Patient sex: F
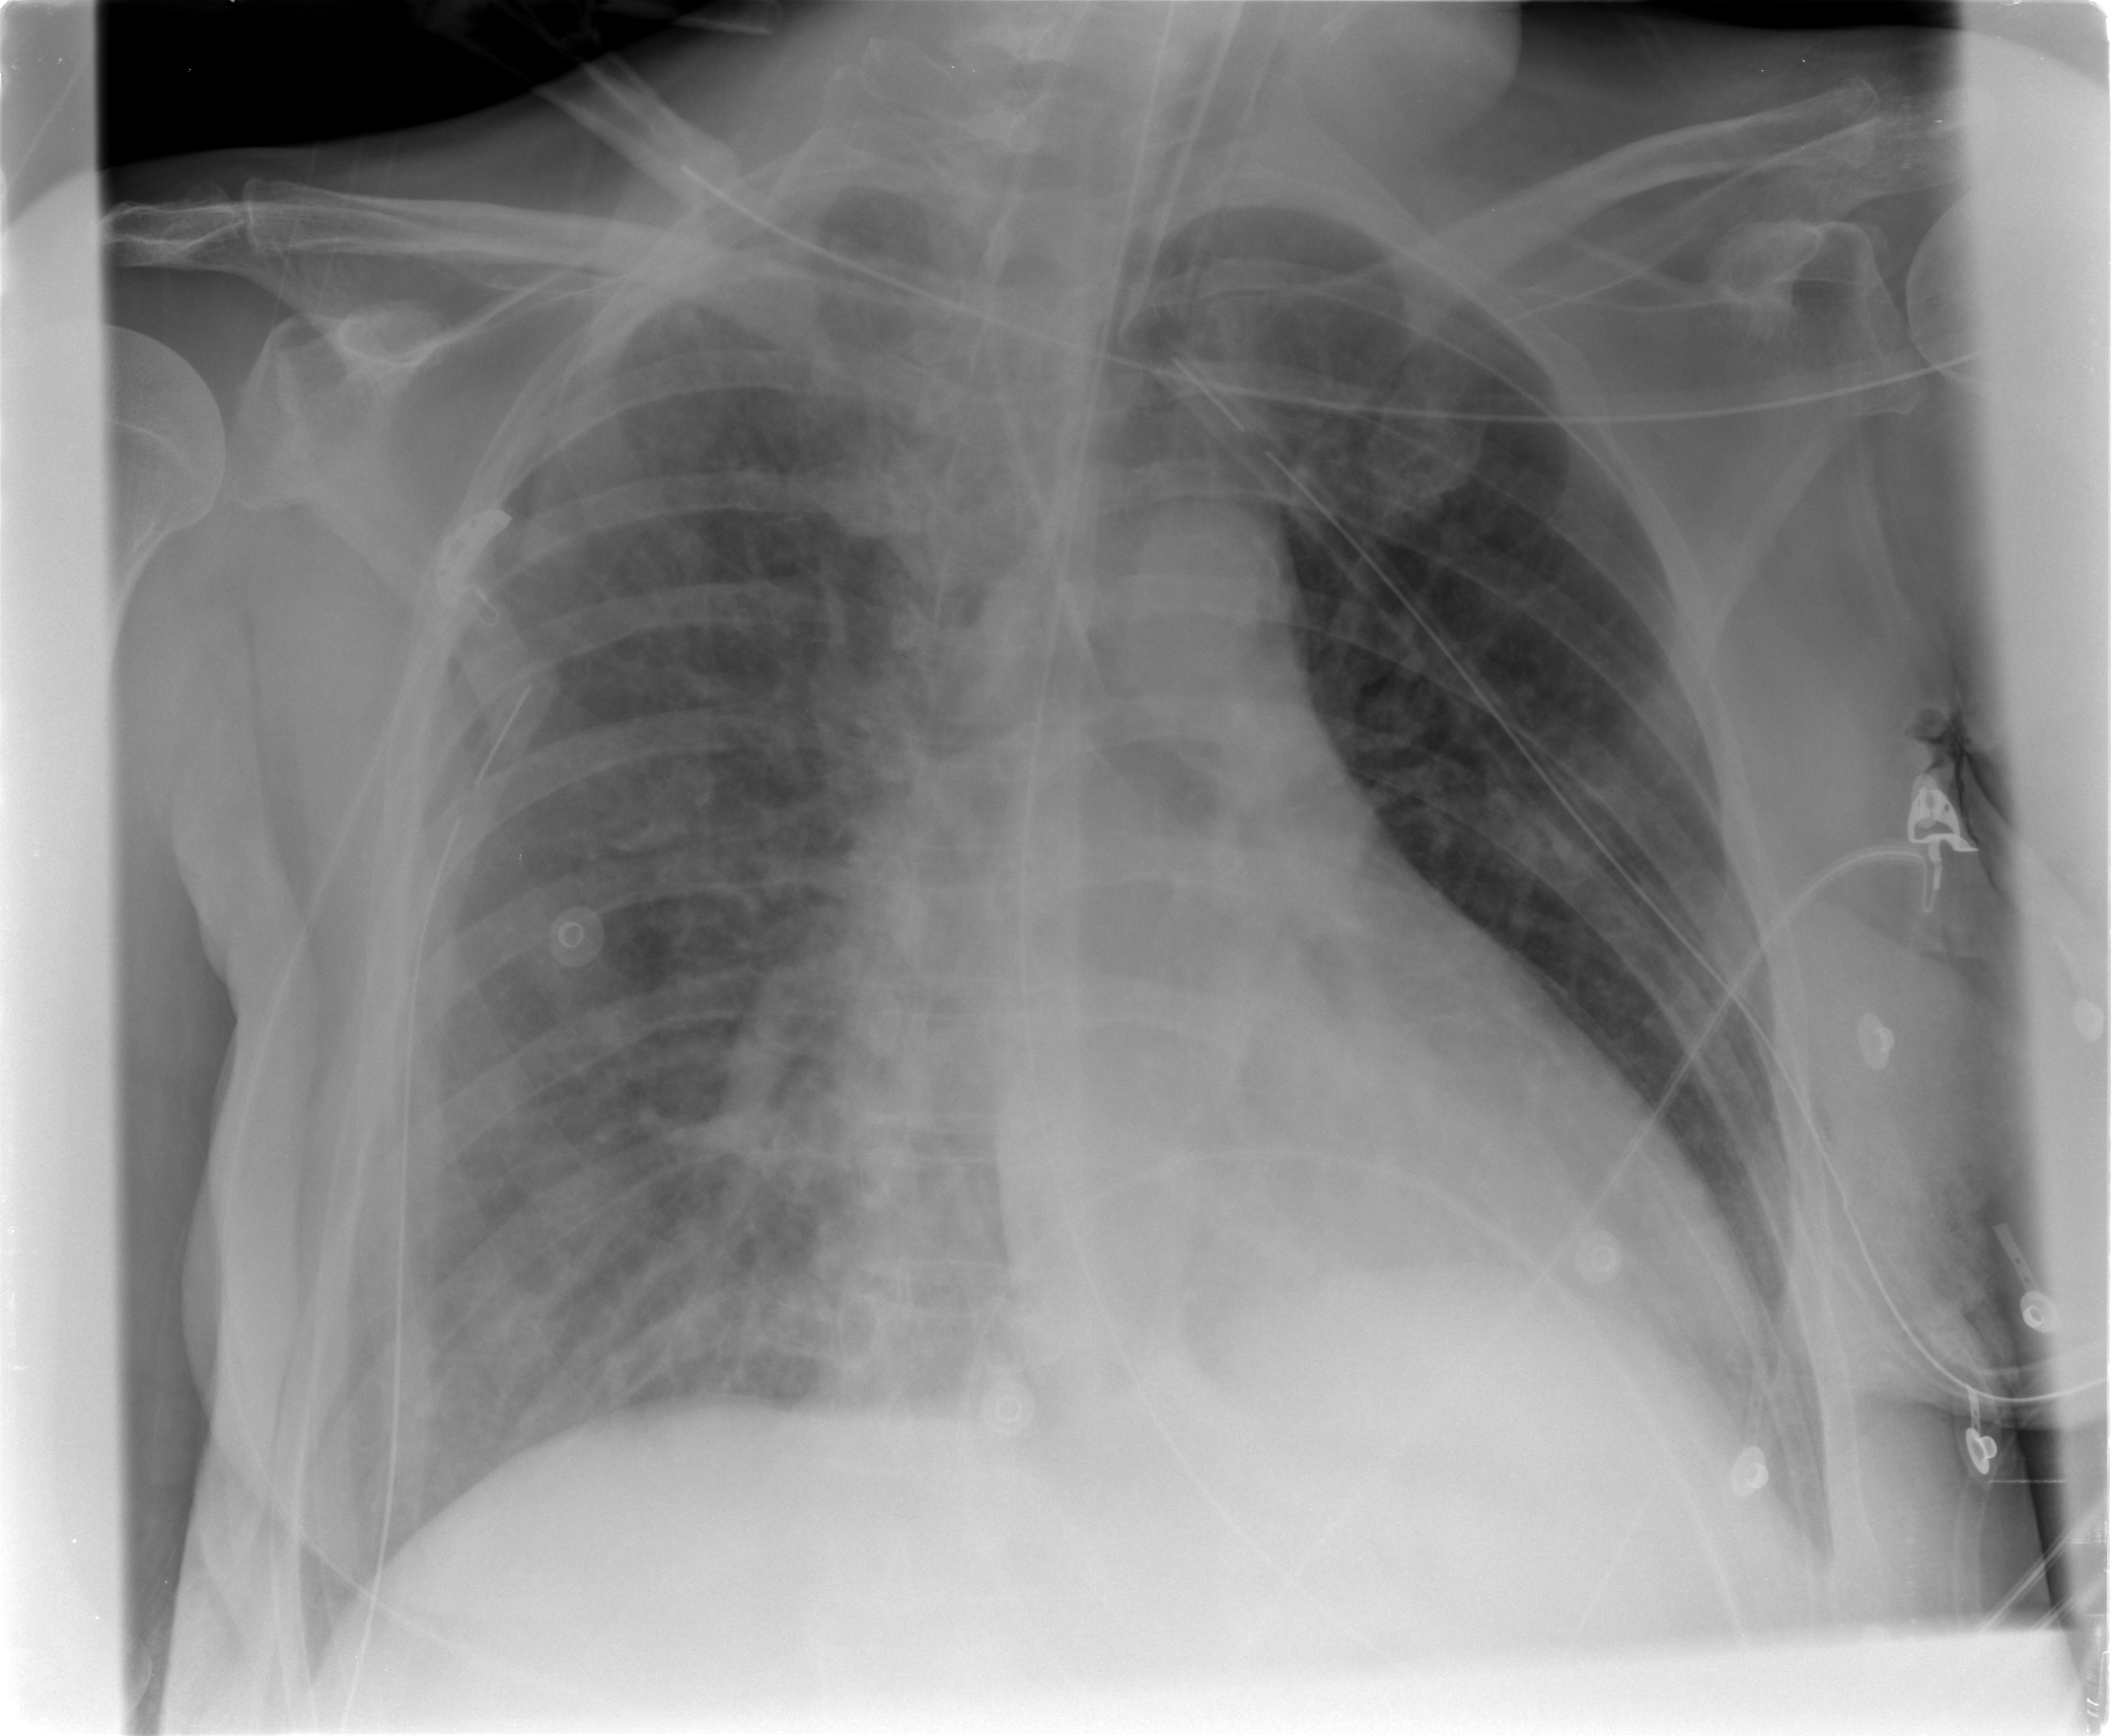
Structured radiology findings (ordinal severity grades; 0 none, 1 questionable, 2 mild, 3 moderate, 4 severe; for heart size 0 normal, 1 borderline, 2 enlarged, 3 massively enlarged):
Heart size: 0
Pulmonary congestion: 2
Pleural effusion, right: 3
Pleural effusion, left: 0
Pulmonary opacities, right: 2
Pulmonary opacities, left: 1
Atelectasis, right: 2
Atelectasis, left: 1